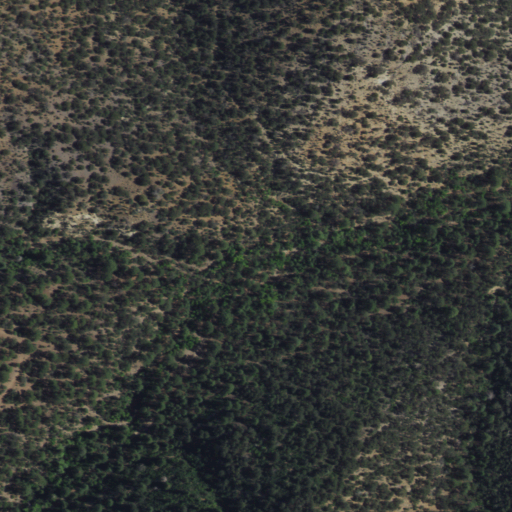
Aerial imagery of valley in New Mexico named Dark Canyon containing evergreen forest and shrub